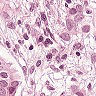
Metastatic tissue present: yes